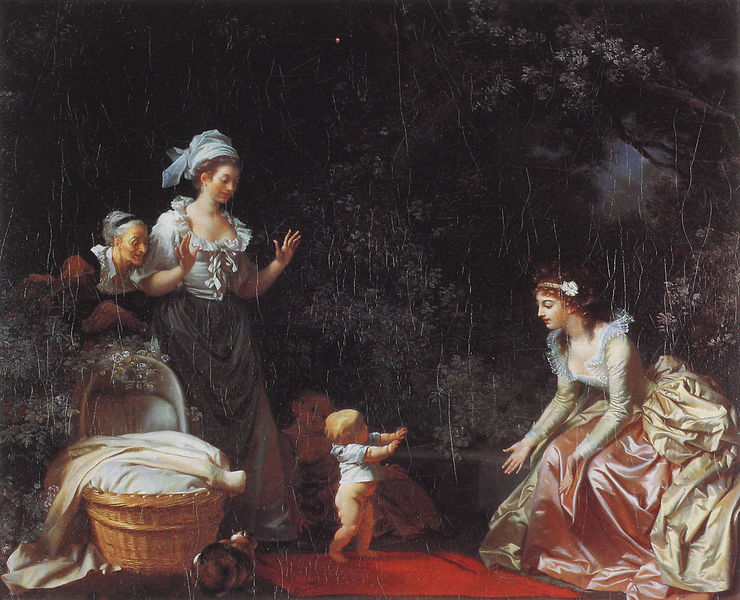
Titel: Der erste Schritt der Kindheit (Le premier pas de l’enfance)
Künstler: Jean - Honoré Fragonard
Institution: Cambridge (Mass.), Fogg Art Museum
Schlagwörter: bäume, frauen, wäsche, blume, blumen, frau, kleid, kleider, rot, alte, haare, decke, kind, mutter, wald, garten, laufen, baby, haarband, kopftuch, korb, ölfarbe, moses, amme, kleinkind, alte frau, oma, kinderwagen, großmutter, wiege, stubenwagen, kindermädchen, hebamme, +alt, laufen lernen, kinderfrauen